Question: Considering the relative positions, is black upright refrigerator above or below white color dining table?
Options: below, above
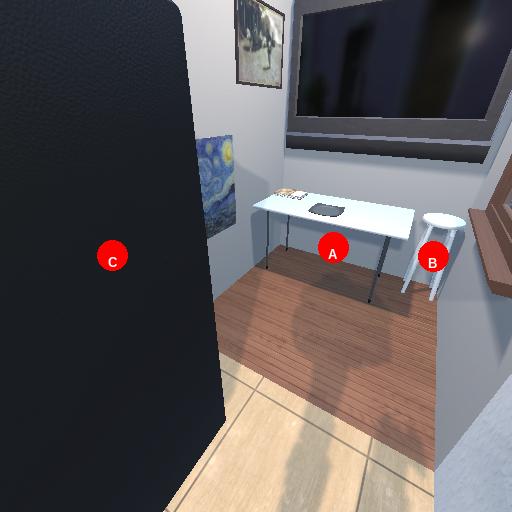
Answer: below